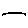
Label: line